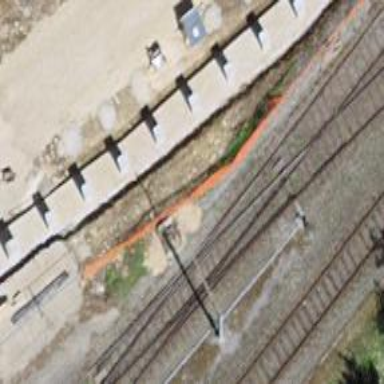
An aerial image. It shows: Single railway spur track.